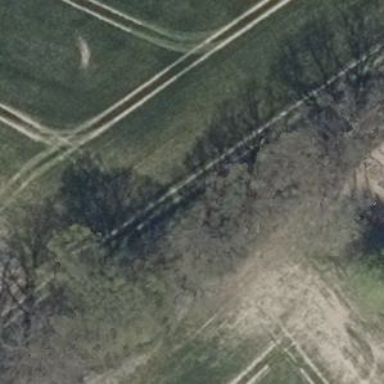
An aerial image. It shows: Track with grade2 tracktype.